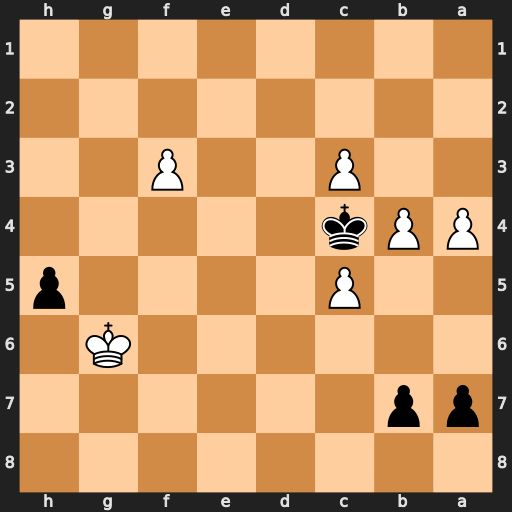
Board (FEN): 8/pp6/6K1/2P4p/PPk5/2P2P2/8/8
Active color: b
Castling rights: -
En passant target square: -
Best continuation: h4 f4 h3 f5 h2 f6 h1=Q